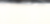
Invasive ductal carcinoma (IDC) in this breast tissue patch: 0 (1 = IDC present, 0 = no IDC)